Field crop: maize
Growth stage: 1
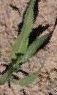
Species: maize